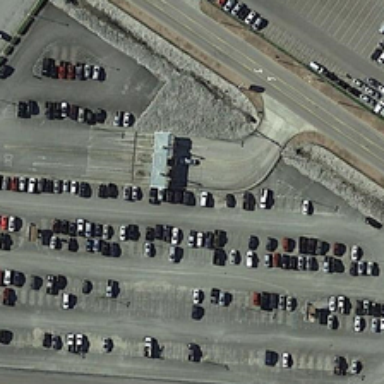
There is a parking lot with cars on each side of the road .